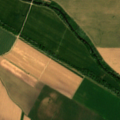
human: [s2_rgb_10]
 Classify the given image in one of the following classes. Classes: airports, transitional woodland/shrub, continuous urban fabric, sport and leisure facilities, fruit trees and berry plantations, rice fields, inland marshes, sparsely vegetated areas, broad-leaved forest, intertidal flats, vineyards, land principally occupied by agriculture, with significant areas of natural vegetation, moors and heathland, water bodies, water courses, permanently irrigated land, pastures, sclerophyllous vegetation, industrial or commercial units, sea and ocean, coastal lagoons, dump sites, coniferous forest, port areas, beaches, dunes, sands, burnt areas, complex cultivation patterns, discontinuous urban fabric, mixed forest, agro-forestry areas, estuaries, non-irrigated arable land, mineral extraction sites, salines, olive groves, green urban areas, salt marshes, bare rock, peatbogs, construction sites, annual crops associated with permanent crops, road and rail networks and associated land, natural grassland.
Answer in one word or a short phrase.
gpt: non-irrigated arable land, land principally occupied by agriculture, with significant areas of natural vegetation